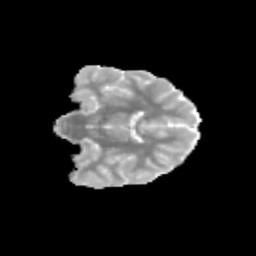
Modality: MD
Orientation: coronal
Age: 13
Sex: female
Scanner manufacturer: siemens
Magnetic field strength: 3 T
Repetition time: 3.8 s
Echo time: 0.07 s